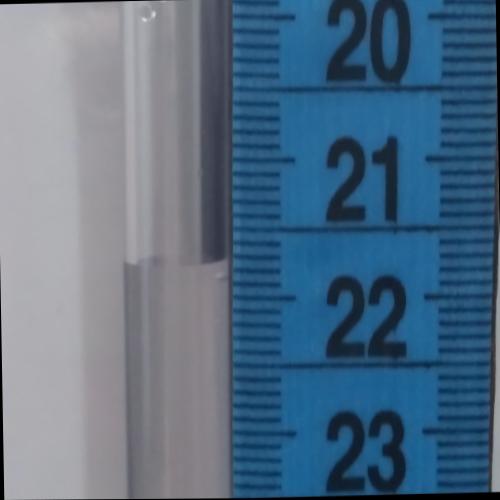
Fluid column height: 21.7 cm